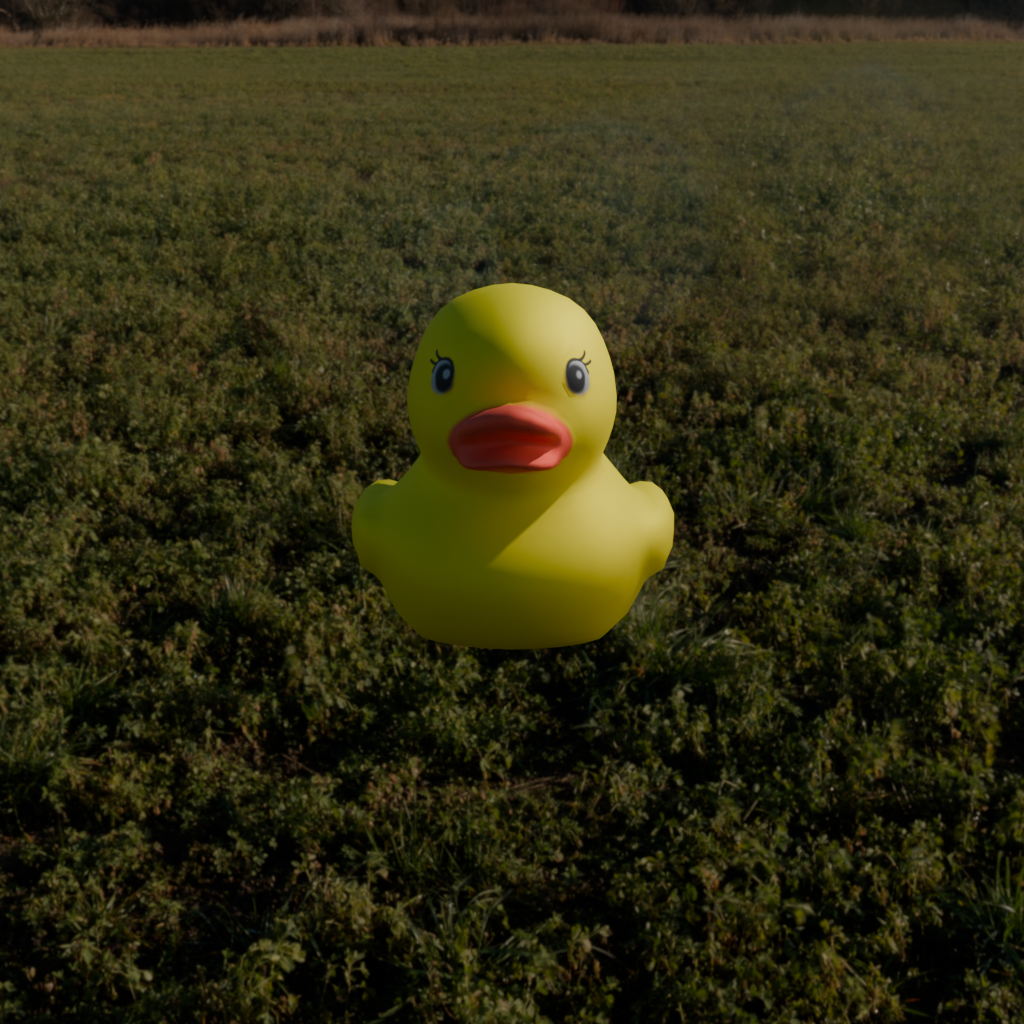
an image of a yellow rubber duck seen from <front> in a green field illuminated by the sun with a clear sky.